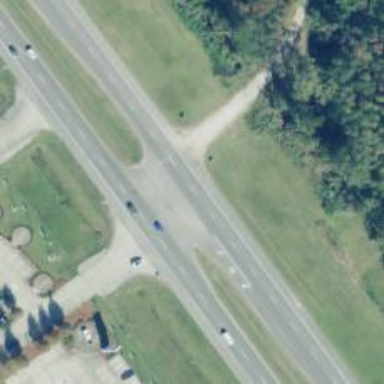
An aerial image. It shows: Expressway with asphalt surface classified as trunk highway.